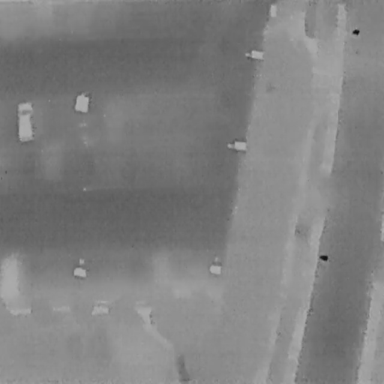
There is a Car in the infrared image.